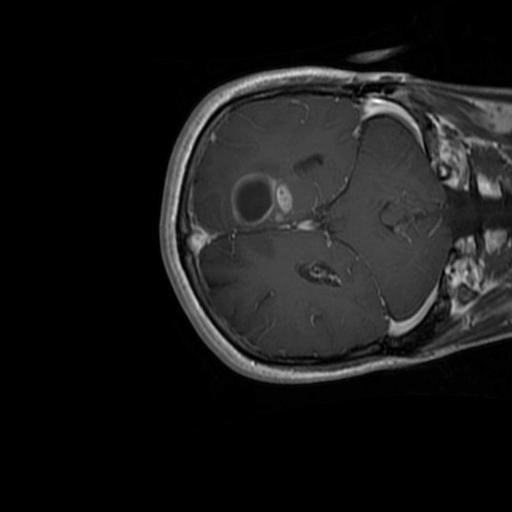
Label: brain_glioma